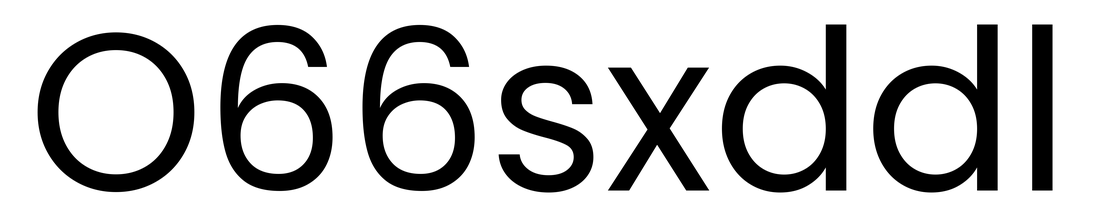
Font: Poppins-Regular